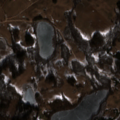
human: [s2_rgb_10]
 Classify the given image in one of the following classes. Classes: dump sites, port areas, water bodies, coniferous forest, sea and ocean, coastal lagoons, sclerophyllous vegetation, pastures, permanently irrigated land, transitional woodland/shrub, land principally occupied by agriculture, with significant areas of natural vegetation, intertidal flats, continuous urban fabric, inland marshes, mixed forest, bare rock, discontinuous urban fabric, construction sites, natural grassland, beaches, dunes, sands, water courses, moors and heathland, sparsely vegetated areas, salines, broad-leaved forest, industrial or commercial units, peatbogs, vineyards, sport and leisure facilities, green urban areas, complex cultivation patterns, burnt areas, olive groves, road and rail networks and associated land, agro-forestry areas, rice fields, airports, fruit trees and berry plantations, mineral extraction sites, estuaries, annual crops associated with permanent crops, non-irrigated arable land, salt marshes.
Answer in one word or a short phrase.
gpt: complex cultivation patterns, land principally occupied by agriculture, with significant areas of natural vegetation, broad-leaved forest, mixed forest, water bodies